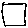
Label: square